Question: I am trying to assign a keyboard shortcut to "Build Project" in Eclipse Juno SR1. Seems to be a simple task but unfortunately it does not work.
I tried to assign several combinations, but if press the selected combination nothing happens. If I select the option from the menu, it works just fine.
What am I missing or is this a bug?

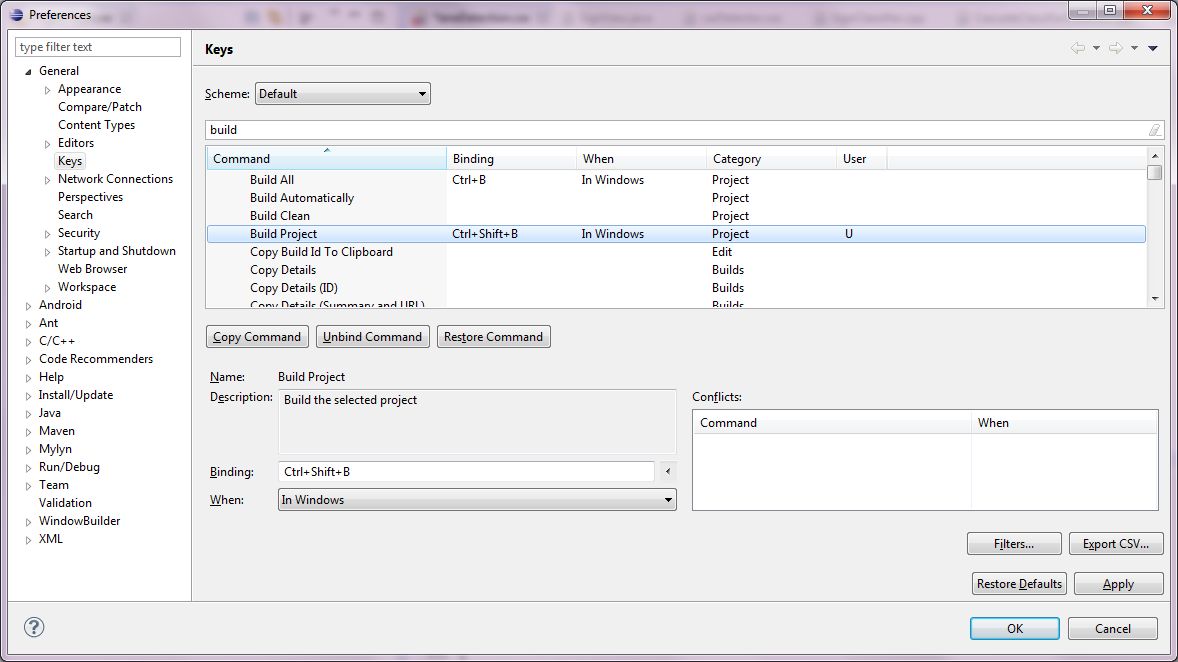
Answer: You might be hitting a bug in Juno. There is a patch that can be used to work around the problem but no configuration workaround.
<URL>